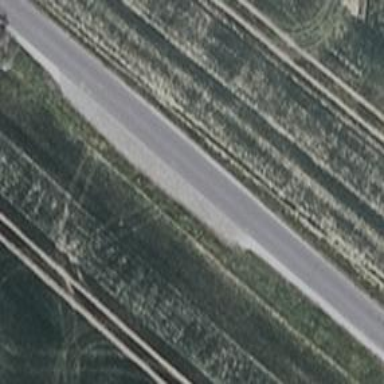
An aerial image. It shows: Passing place on the road.